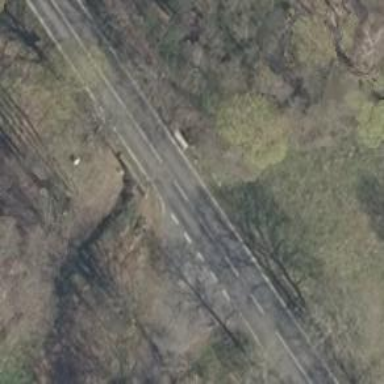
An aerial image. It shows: Secondary road crossing bridge with asphalt surface.